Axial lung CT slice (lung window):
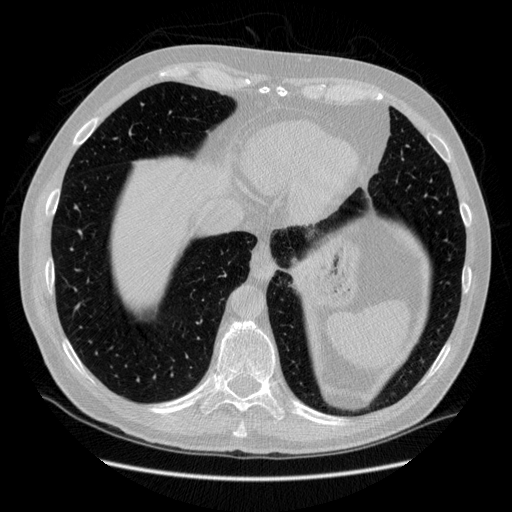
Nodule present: no